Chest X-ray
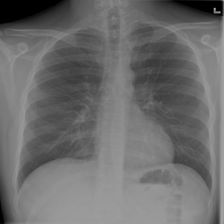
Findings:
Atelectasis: negative
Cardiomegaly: negative
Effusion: negative
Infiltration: negative
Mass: negative
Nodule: negative
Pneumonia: negative
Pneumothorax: negative
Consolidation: negative
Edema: negative
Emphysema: negative
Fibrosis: negative
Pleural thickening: negative
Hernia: negative